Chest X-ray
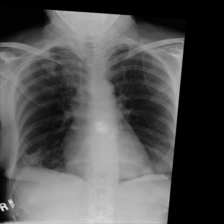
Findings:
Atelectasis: negative
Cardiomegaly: negative
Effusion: negative
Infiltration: negative
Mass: negative
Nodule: negative
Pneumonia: negative
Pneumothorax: negative
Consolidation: negative
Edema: negative
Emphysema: negative
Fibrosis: negative
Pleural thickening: negative
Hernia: negative